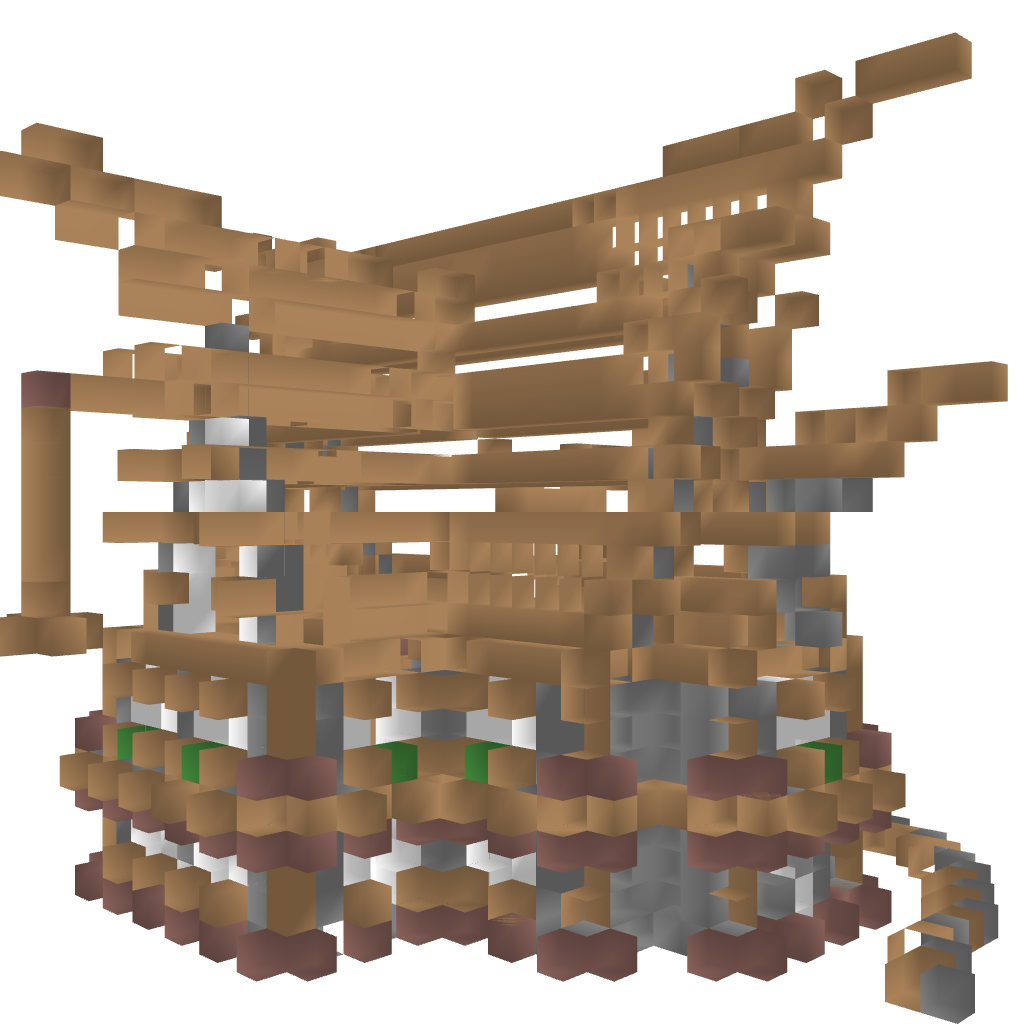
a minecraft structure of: Nordic house #2 bad low quality